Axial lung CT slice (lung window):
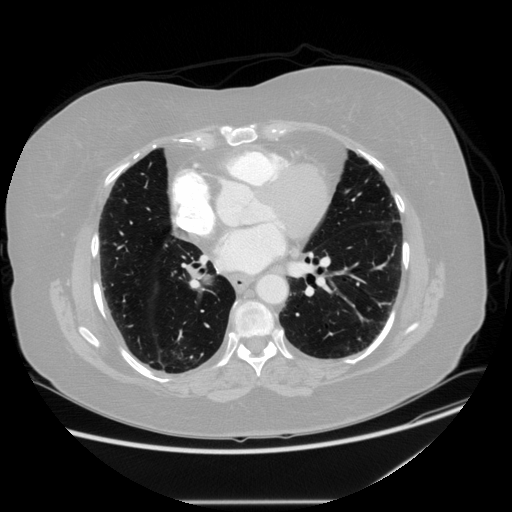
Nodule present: no